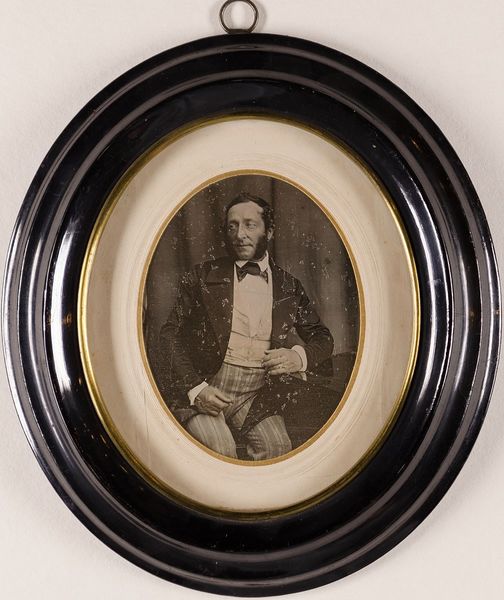
Titel: Abraham Ewout van Dycke
Künstler: Carl Ferdinand Stelzner
Standort: Hamburg
Institution: Museum für Kunst und Gewerbe Hamburg
Schlagwörter: mann, portrait, figur, foto, fotografie, photographie, photo, gerahmt, lichtbild, daguerreotypie, bildwerke, angewandte und bildende kunst, hessische systematik, porträt, porträtfotografie, porträtphotographie, hüftbild